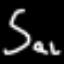
Label: squiggle